Question: What language is selected?
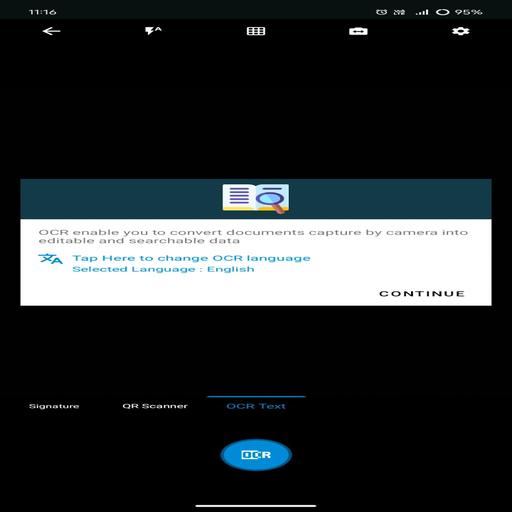
Answer: English language.